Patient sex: M
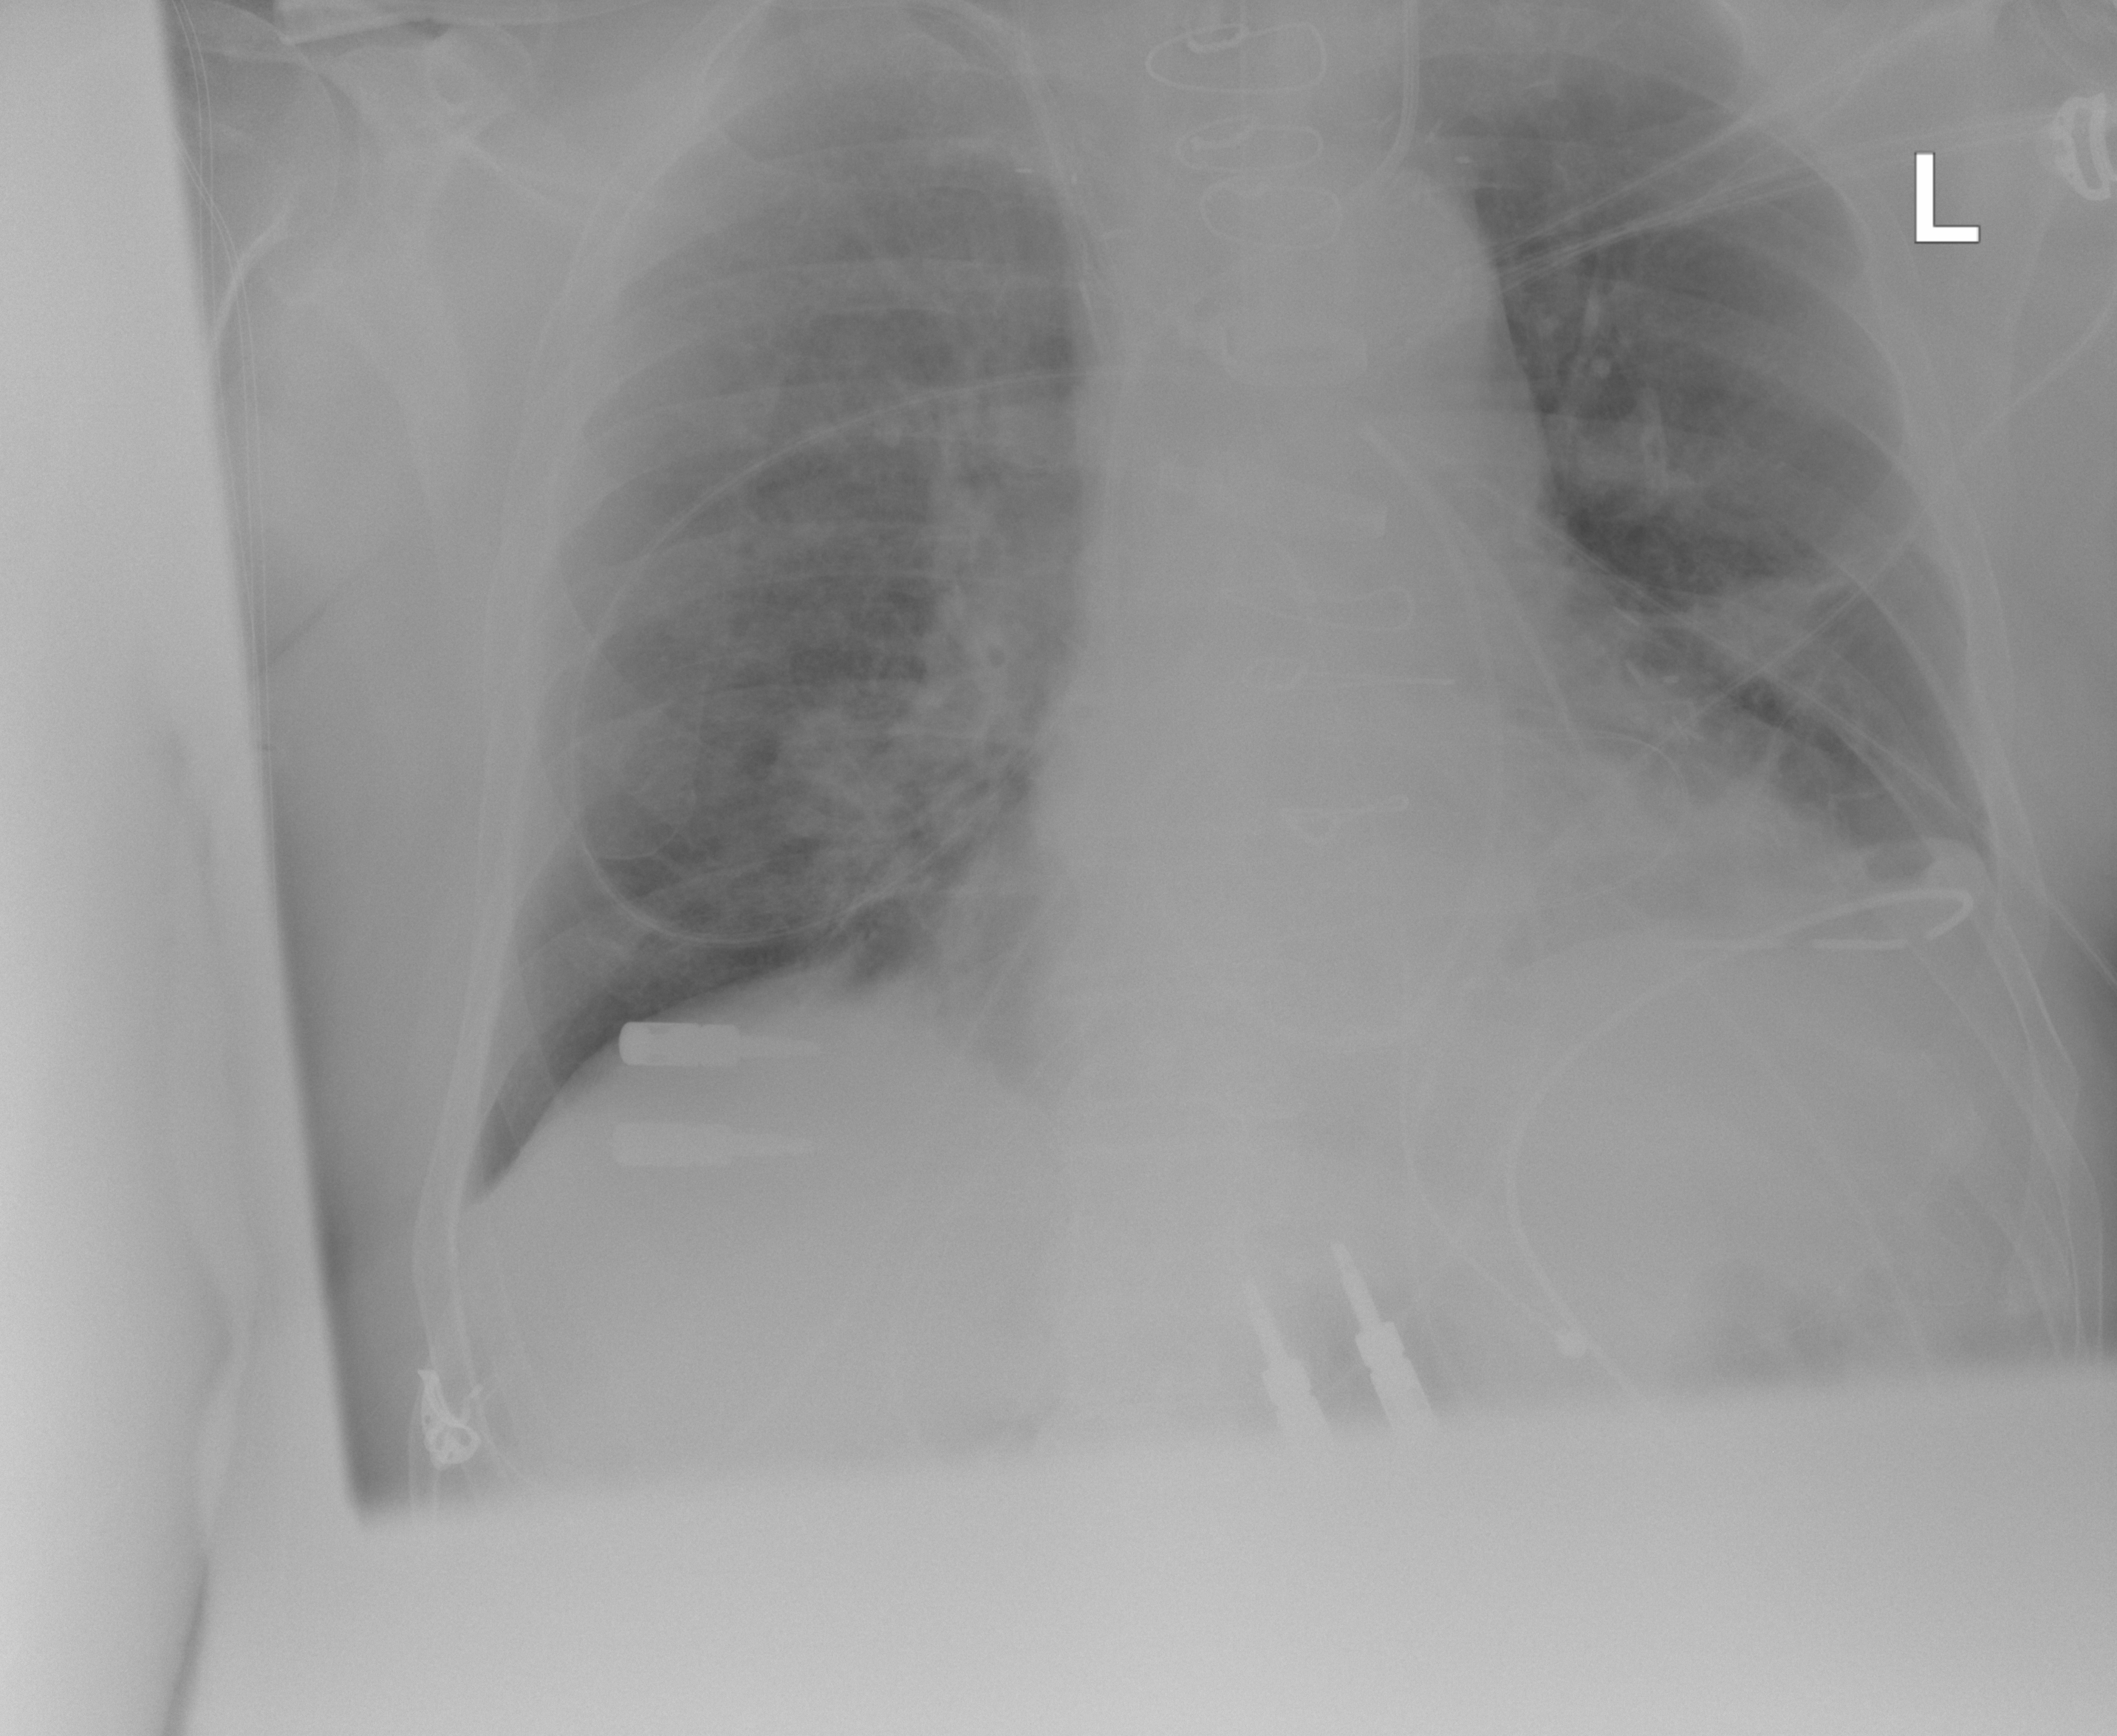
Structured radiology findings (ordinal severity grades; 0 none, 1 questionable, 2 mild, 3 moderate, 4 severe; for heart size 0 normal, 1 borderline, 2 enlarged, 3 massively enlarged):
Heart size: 2
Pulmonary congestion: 3
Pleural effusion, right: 2
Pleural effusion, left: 2
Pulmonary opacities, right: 2
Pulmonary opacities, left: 2
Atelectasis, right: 2
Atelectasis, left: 2